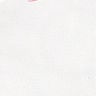
Metastatic tissue present: no